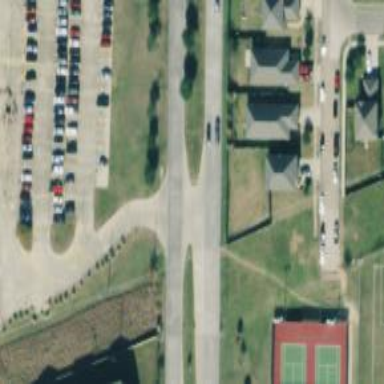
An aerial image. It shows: Secondary link road.